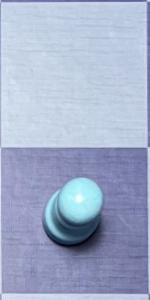
Label: Pawn_White